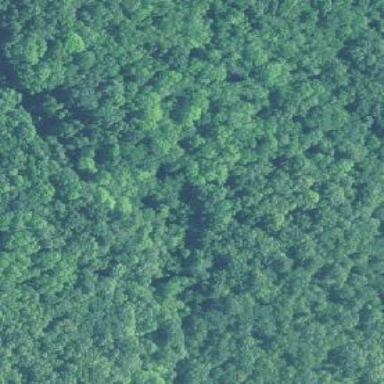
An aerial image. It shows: Nature reserve surrounded by woodland.